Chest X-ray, PA view. Patient: 43 years old, sex F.
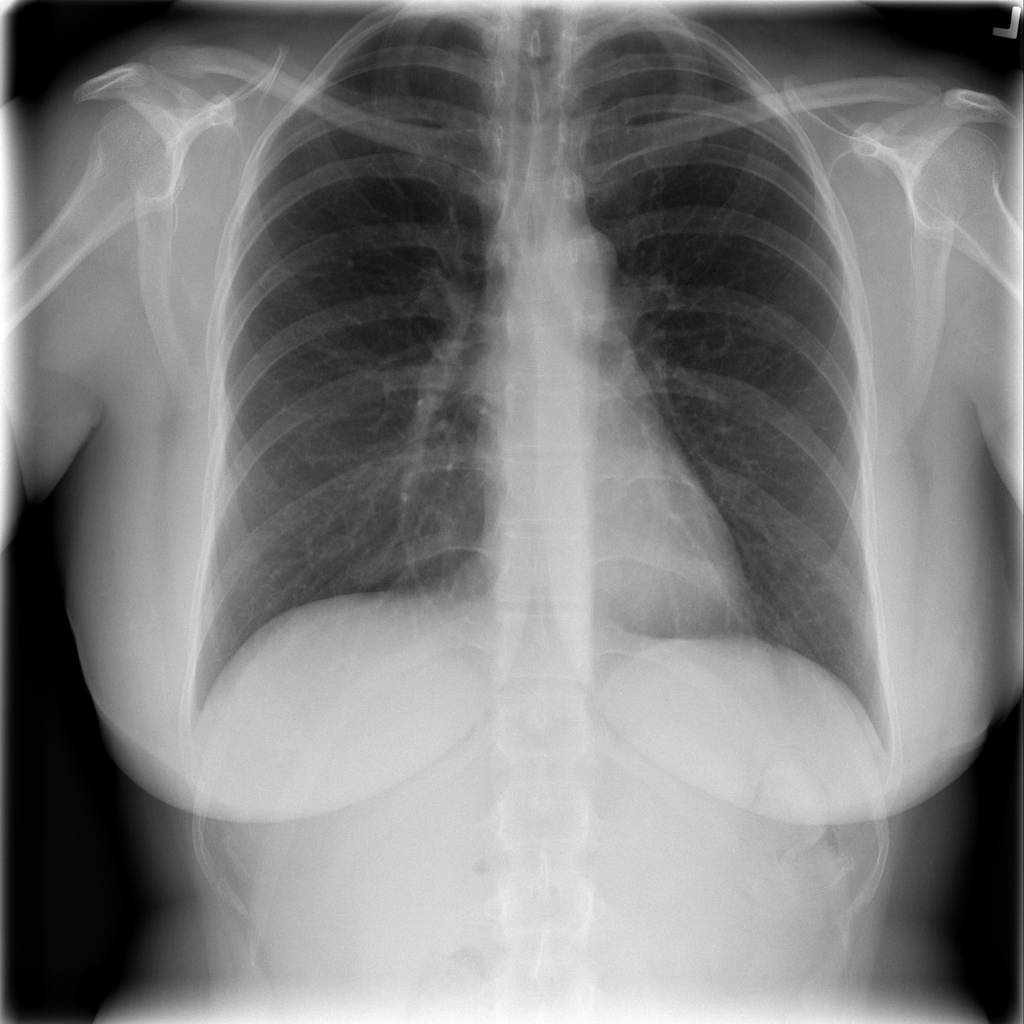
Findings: No Finding